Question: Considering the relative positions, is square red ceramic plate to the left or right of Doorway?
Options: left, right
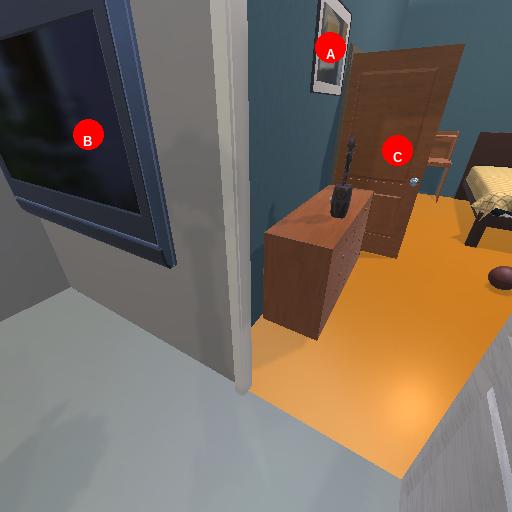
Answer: left